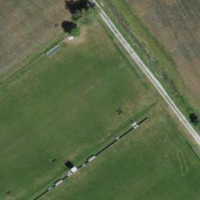
EUNIS habitat code: 53
Species observed at this site:
Caltha palustris